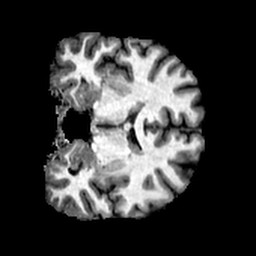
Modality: T1w
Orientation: coronal
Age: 36
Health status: healthy
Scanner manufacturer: philips
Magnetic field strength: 3 T
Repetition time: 0.007816 s
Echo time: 0.003594 s